Field crop: maize
Growth stage: 2
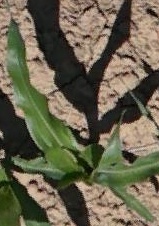
Species: maize